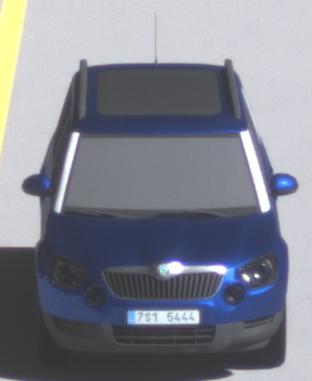
Make: Skoda
Model: Yeti 1.2 TSI
Detailed model: Yeti
Model produced from: 2009/11
Model produced until: 2011/10
Doors: 5
Color: blue
Road condition: dry road
Daytime: midday
Contrast: high contrast